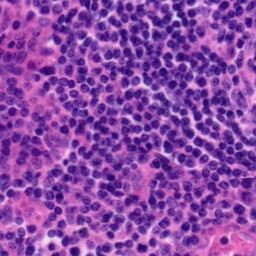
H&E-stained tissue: Tonsil